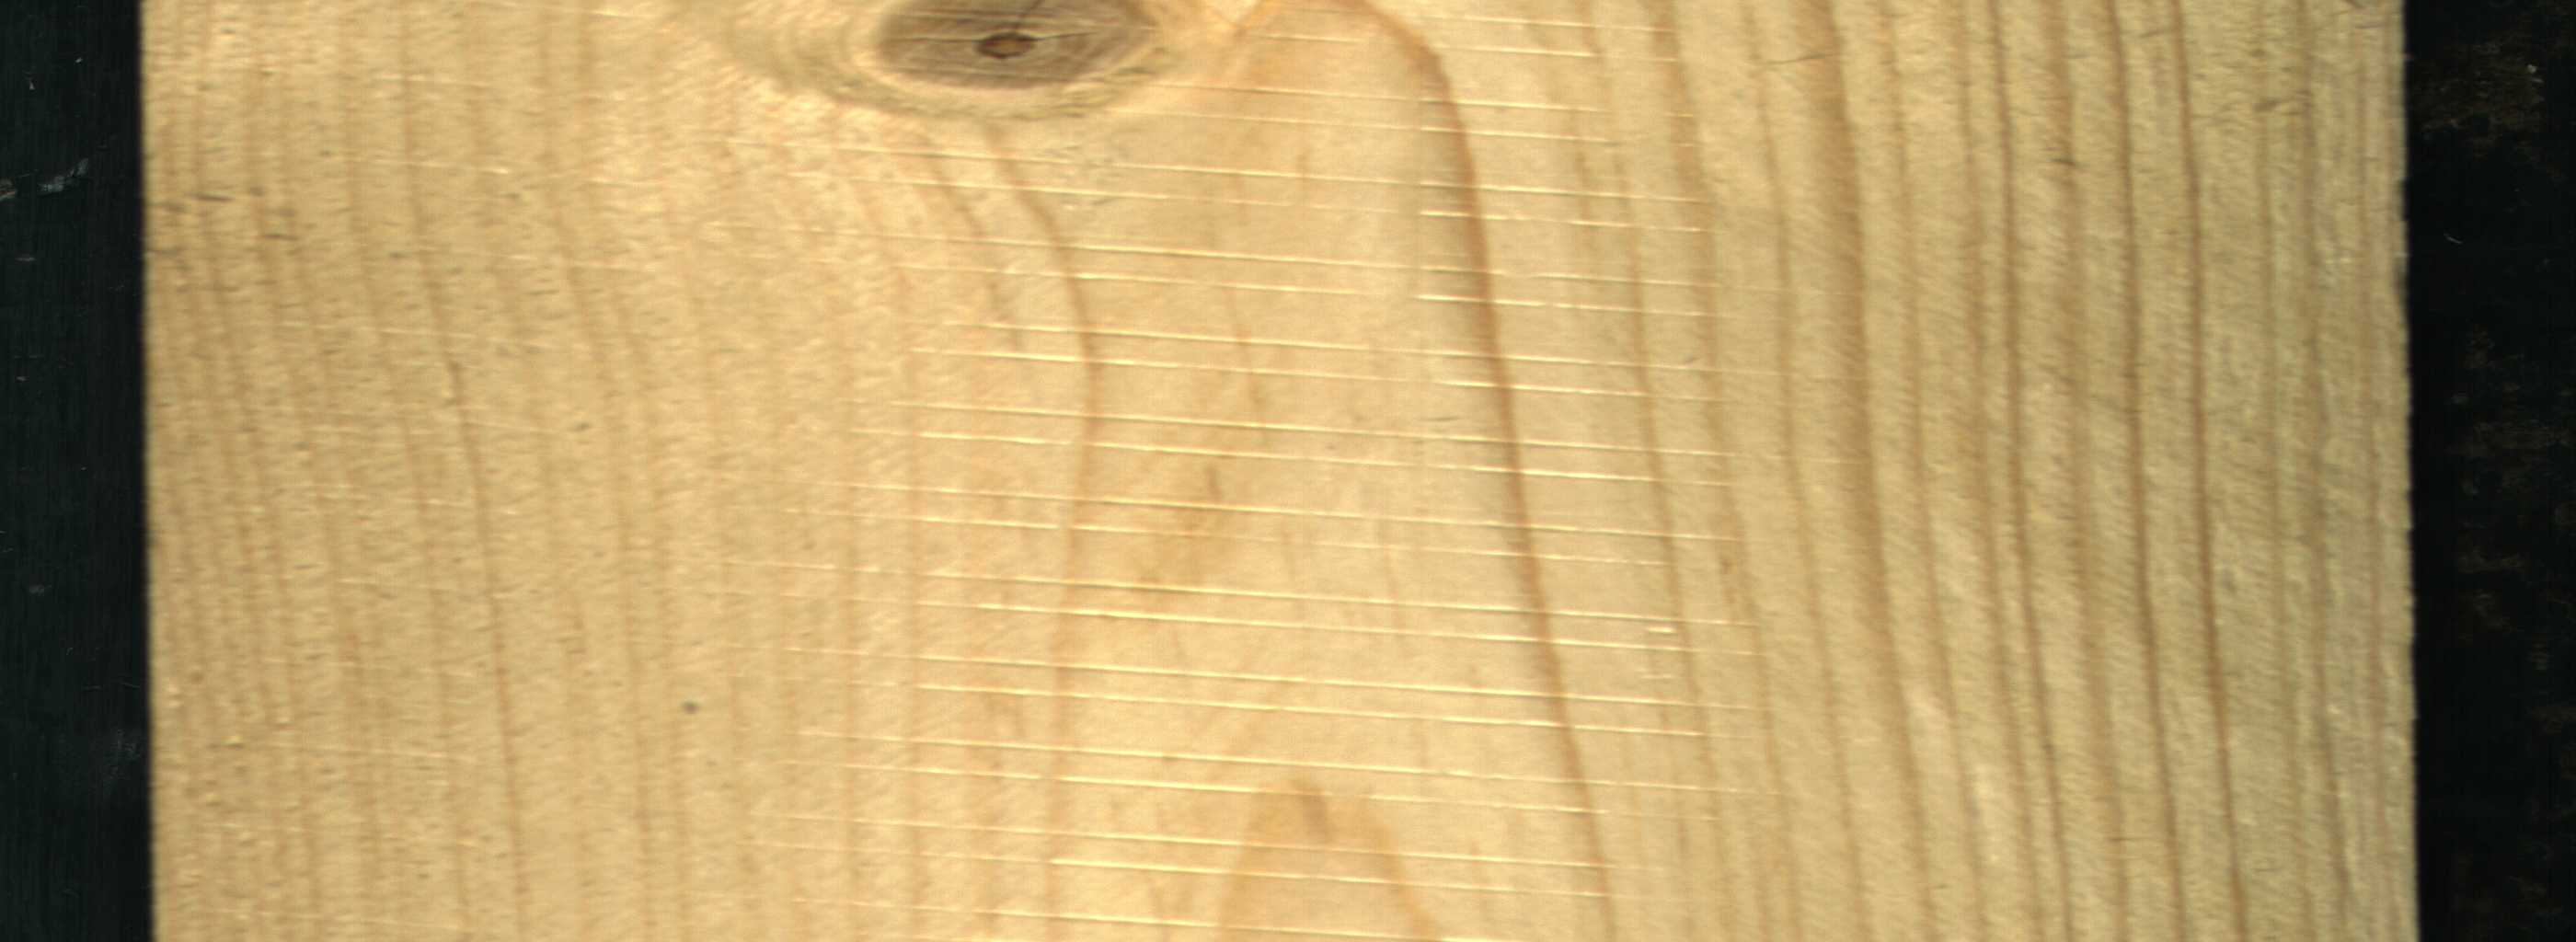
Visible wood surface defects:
Live_Knot